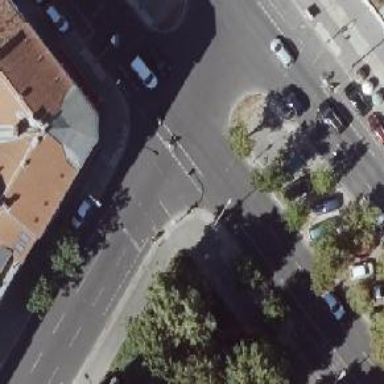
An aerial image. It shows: Road crossing with traffic signals.